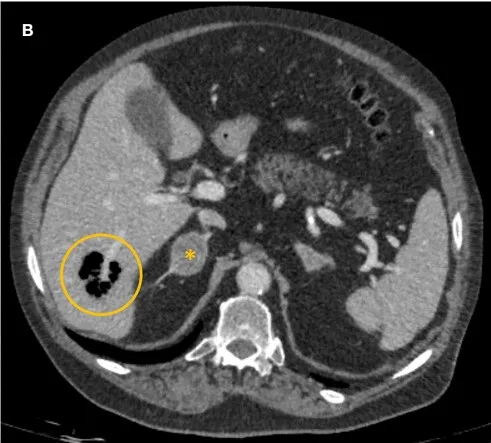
(B) Contrast-enhanced computed tomography of the abdomen 154 min after the first CT scan. Collection of gas in liver segment 6 (yellow circle). Incidental finding of a mass of the right adrenal gland.
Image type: radiology (ct)